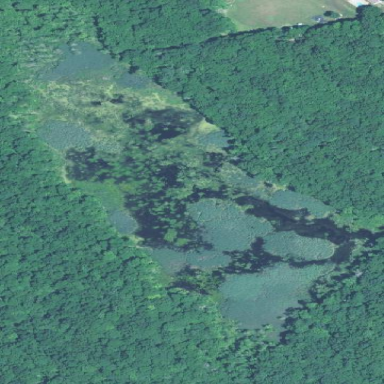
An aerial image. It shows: Swampy wetland area.